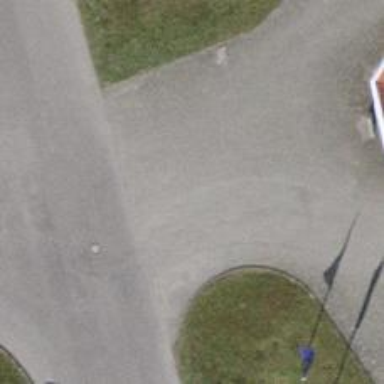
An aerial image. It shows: Service road with paving stones.